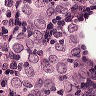
Metastatic tissue present: yes